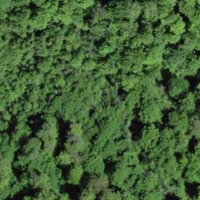
EUNIS habitat code: 41
Species observed at this site:
Clinopodium vulgare